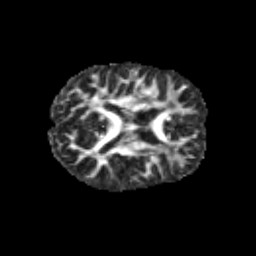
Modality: FA
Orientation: axial
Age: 9
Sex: male
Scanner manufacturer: siemens
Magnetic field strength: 3 T
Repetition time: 3.8 s
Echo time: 0.07 s